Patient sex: M
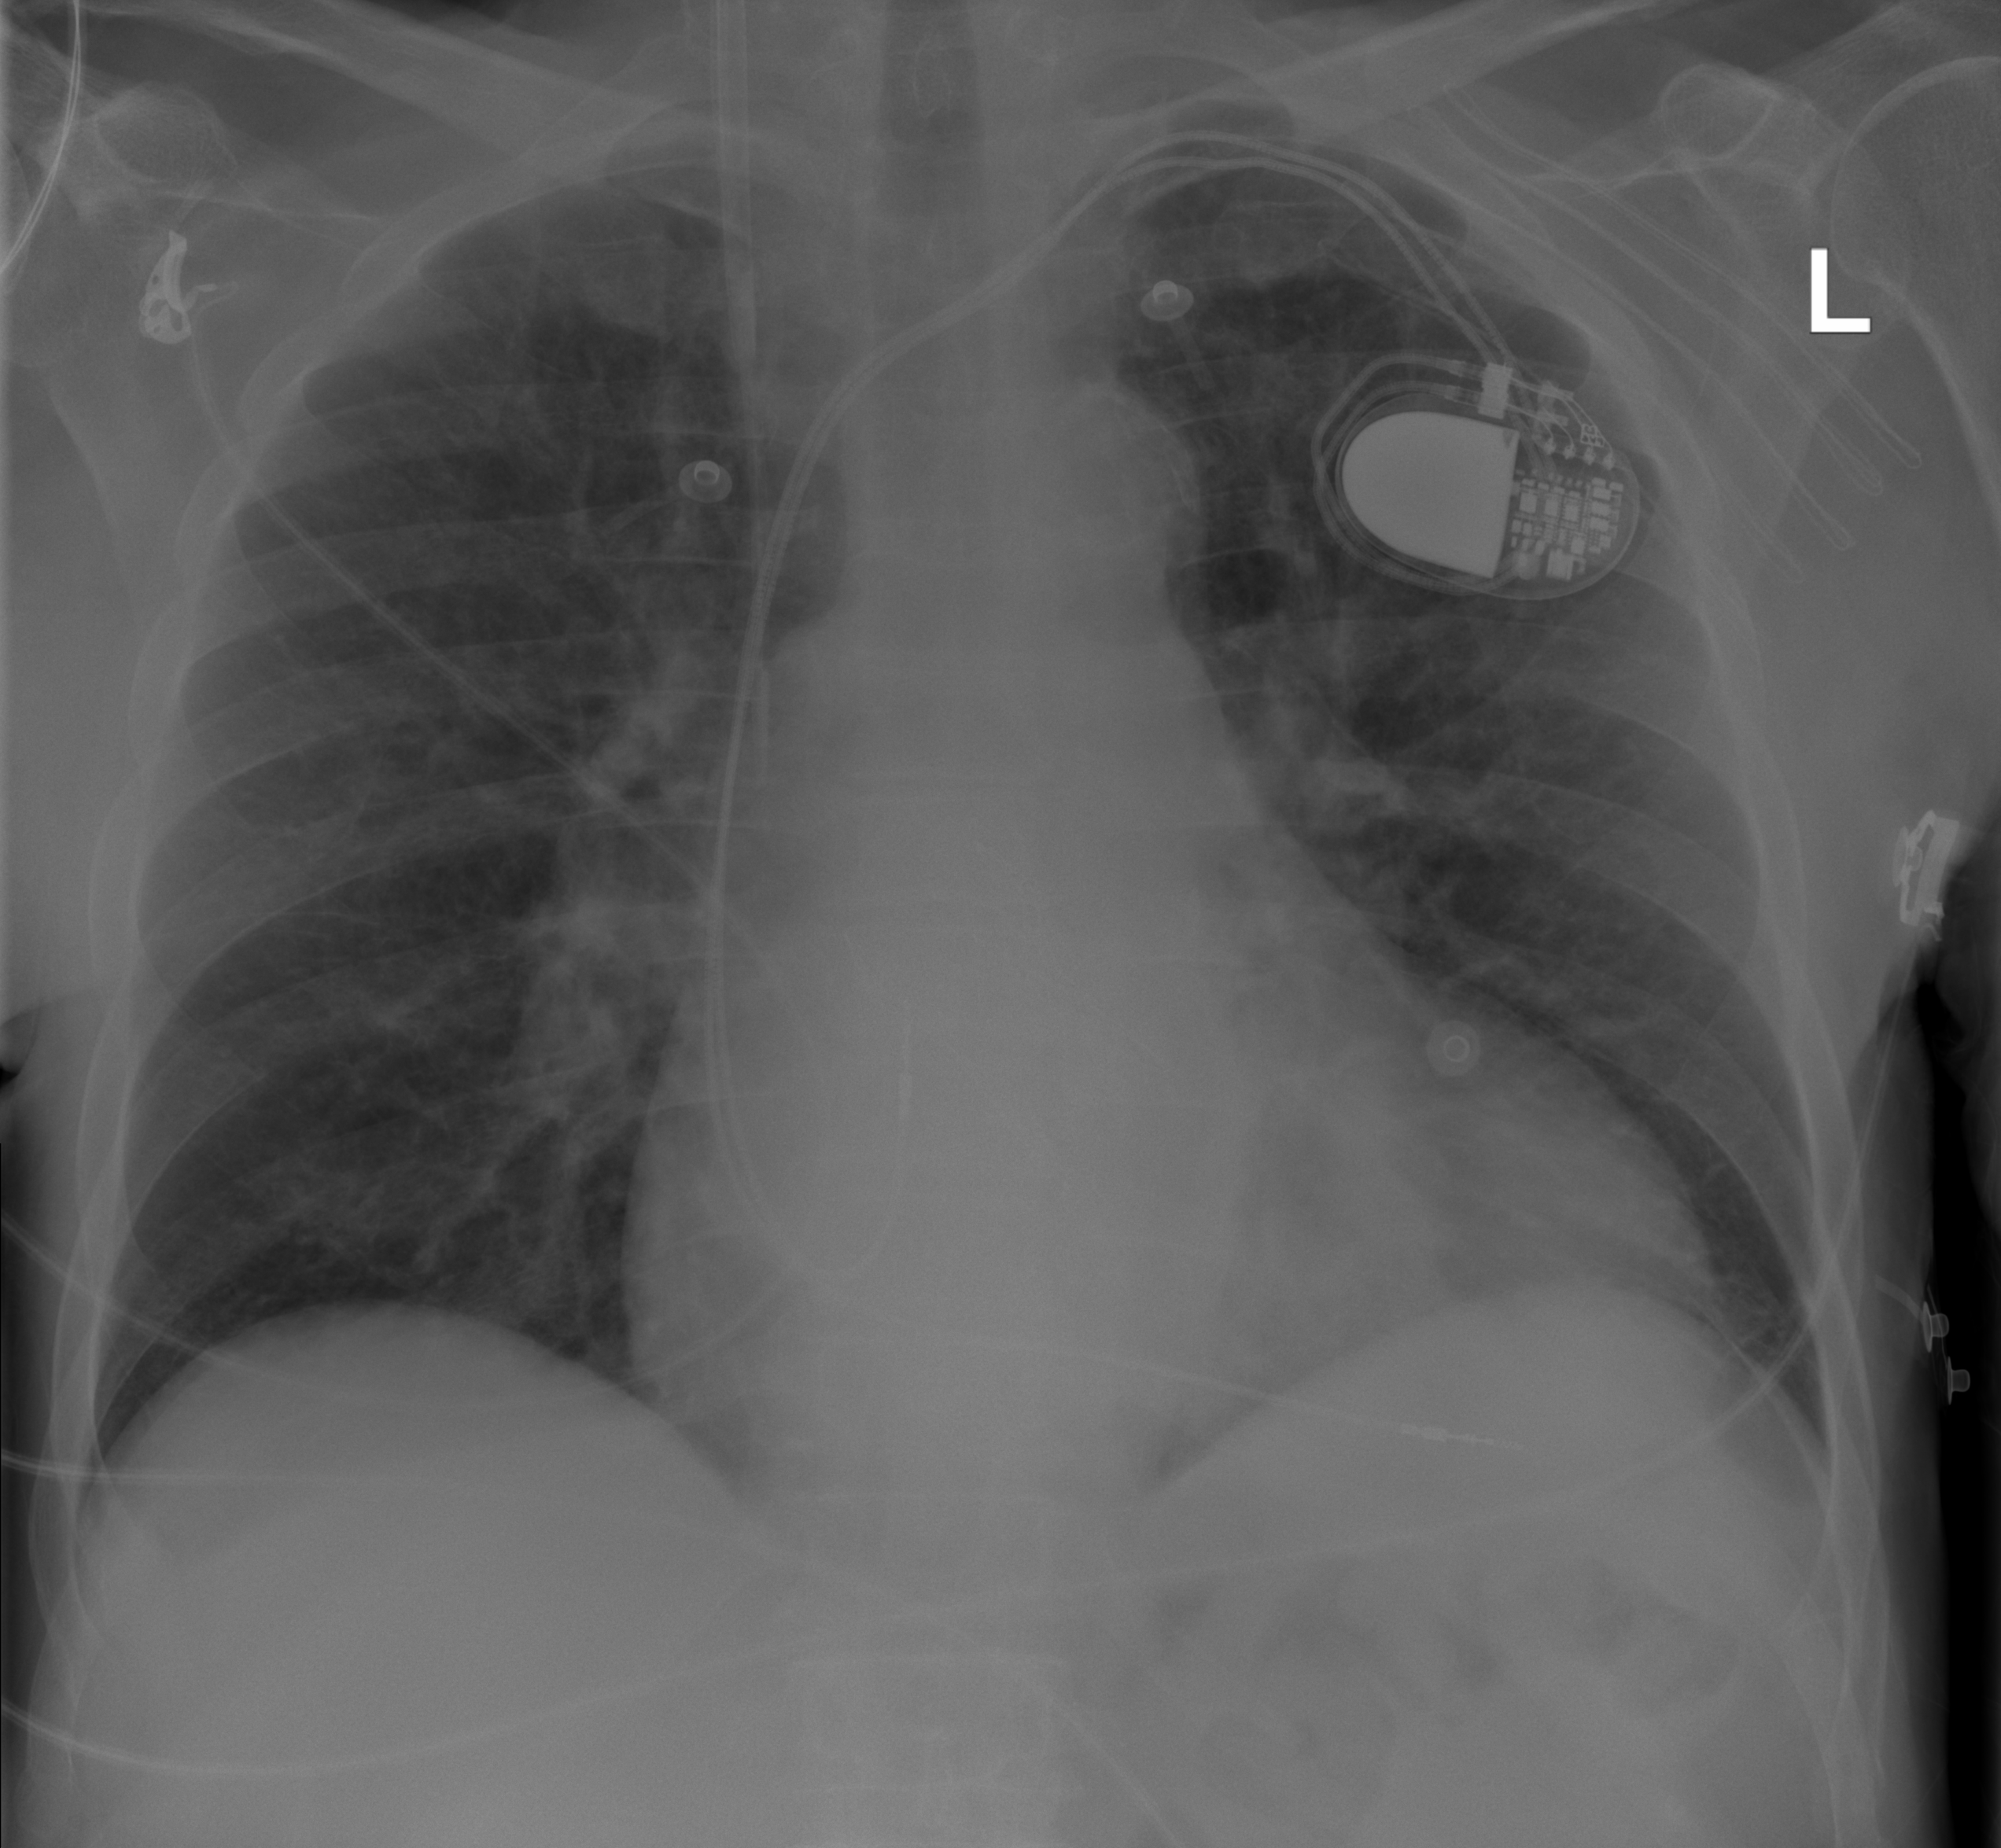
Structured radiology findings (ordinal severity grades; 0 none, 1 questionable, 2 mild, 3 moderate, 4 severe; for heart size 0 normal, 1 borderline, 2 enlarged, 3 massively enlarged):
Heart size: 0
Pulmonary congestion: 3
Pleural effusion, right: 0
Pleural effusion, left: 0
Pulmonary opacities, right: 2
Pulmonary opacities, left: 2
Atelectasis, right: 0
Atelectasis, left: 0